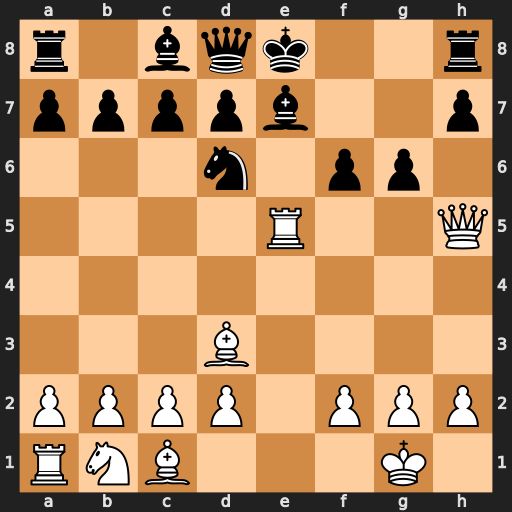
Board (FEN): r1bqk2r/ppppb2p/3n1pp1/4R2Q/8/3B4/PPPP1PPP/RNB3K1
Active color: w
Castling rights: kq
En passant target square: -
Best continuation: Bxg6+ hxg6 Qxh8+